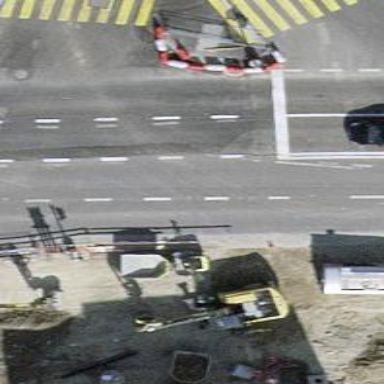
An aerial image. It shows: Tram crossing on the railway.